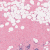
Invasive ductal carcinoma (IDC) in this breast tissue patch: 0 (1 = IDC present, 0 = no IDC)